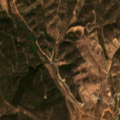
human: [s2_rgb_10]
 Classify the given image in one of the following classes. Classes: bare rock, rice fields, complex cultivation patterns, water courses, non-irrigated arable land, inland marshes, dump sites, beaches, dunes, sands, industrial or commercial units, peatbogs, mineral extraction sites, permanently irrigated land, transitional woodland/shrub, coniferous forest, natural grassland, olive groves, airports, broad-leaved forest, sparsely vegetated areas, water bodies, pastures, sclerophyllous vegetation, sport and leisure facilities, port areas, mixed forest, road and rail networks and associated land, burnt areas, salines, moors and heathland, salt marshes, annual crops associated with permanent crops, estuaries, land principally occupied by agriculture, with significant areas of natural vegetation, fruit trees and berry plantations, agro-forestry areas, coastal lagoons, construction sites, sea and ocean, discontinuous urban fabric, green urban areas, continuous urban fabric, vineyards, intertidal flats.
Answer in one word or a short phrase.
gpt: complex cultivation patterns, land principally occupied by agriculture, with significant areas of natural vegetation, broad-leaved forest, sclerophyllous vegetation, transitional woodland/shrub, water bodies